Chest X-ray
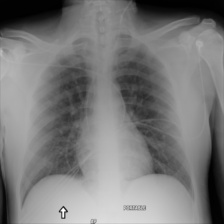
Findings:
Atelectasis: negative
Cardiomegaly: negative
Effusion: negative
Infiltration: negative
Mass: negative
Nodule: negative
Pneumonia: negative
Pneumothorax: negative
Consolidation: negative
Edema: negative
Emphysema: negative
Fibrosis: negative
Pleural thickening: negative
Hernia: negative